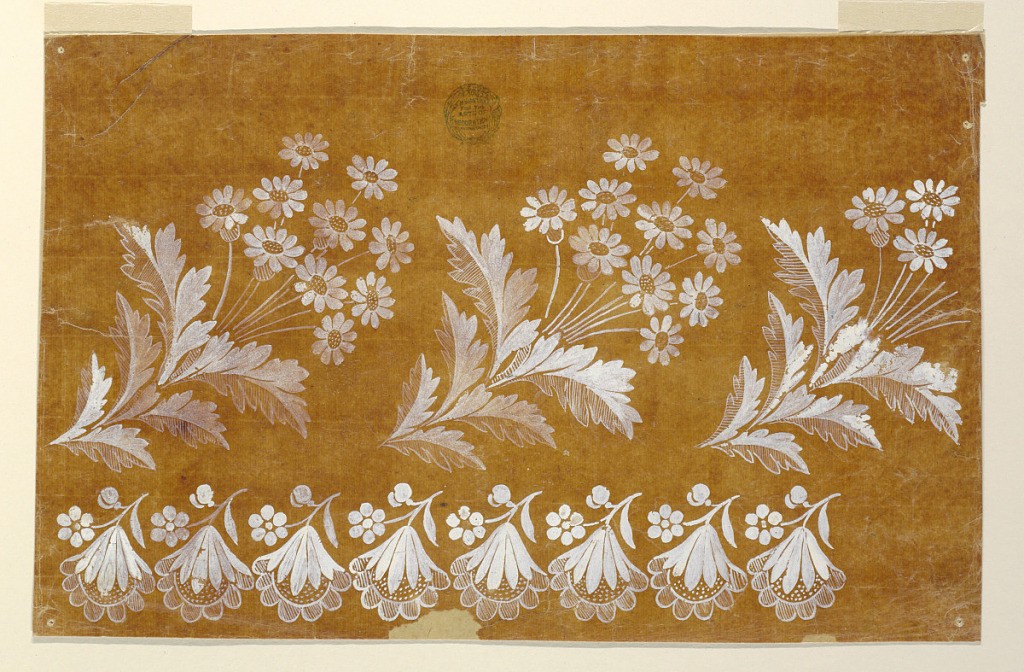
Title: Design for an Embroidered or Woven Horizontal Border of the "Fabrique de St. Ruf"
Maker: Fabrique de Saint Ruf, Lyon, France
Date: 1805–1815
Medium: Brush and white gouache on glazed tracing paper
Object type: Drawing
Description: Flower boughs, of which somewhat less than three are shown, are obliquely disposed over a row of hanging flower boughs.